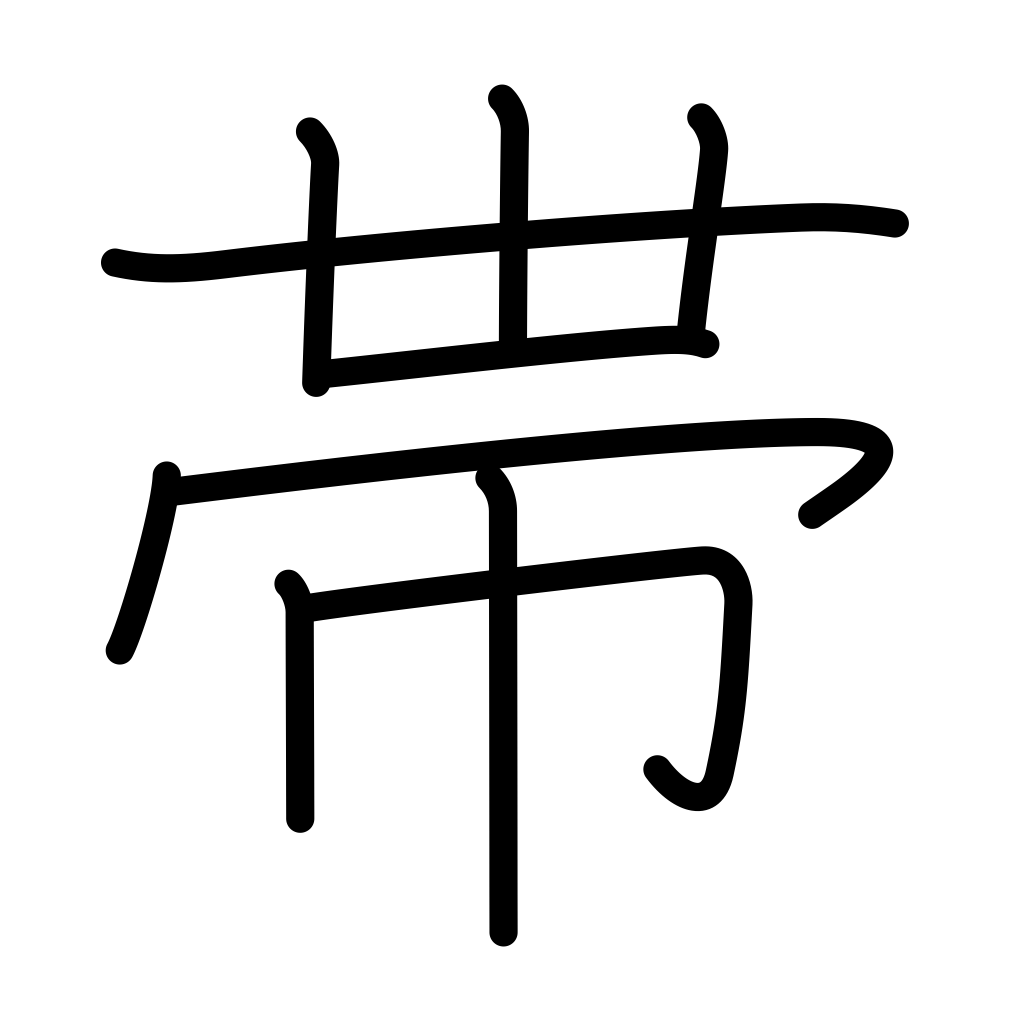
Meaning: sash, belt, obi, zone, region